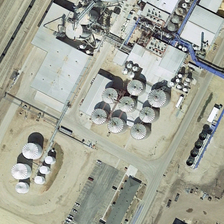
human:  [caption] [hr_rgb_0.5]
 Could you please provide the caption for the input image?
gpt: many storage tanks in a factory are near several railways .

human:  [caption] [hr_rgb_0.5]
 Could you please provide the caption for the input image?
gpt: many storage tanks in a factory are near several railways .

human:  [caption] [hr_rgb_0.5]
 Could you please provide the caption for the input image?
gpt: many storage tanks in a factory are near several railways .

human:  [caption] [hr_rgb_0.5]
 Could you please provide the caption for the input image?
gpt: many storage tanks in a factory are near several railways .

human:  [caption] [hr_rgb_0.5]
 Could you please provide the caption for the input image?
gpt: many storage tanks in a factory are near several railways .